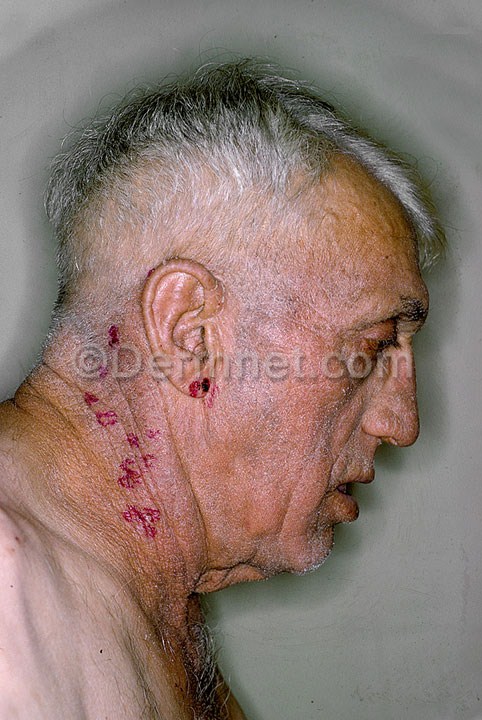
Disease: Systemic Disease